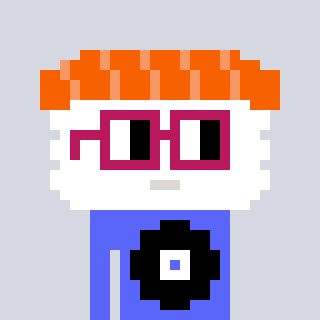
a pixel art character with square dark red glasses, a nigiri-shaped head and a purple-colored body on a cool background